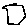
Label: hexagon